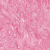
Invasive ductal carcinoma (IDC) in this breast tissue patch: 0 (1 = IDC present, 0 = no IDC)